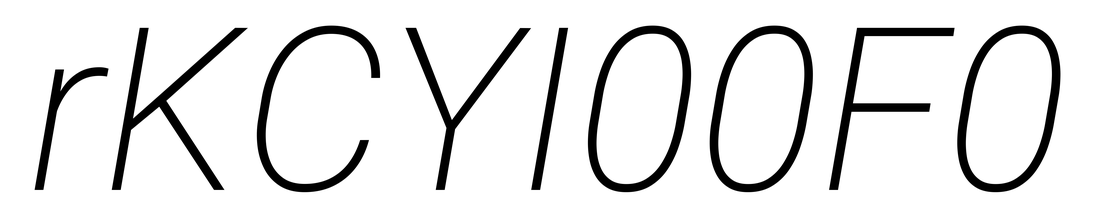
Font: Roboto-Italic_ExtraLight_Italic